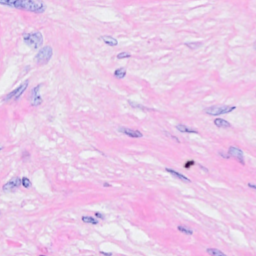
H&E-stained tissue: Breast